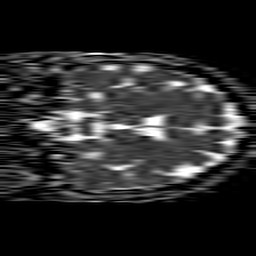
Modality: ADC
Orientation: coronal
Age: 50
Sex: female
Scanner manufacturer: philips
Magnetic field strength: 1.5 T
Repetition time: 4.6 s
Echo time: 0.08517 s